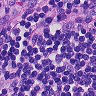
Metastatic tissue present: no